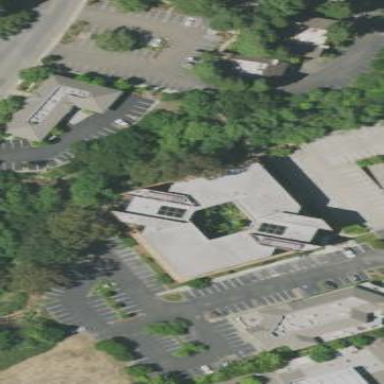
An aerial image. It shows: Office building.